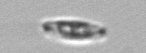
Label: pennate